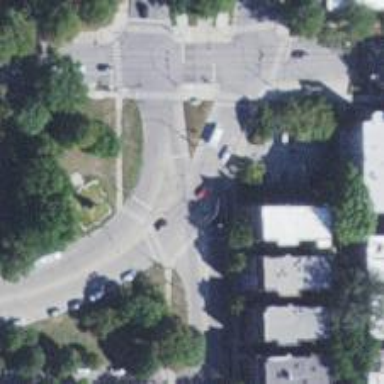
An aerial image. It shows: Footway that serves as traffic island.